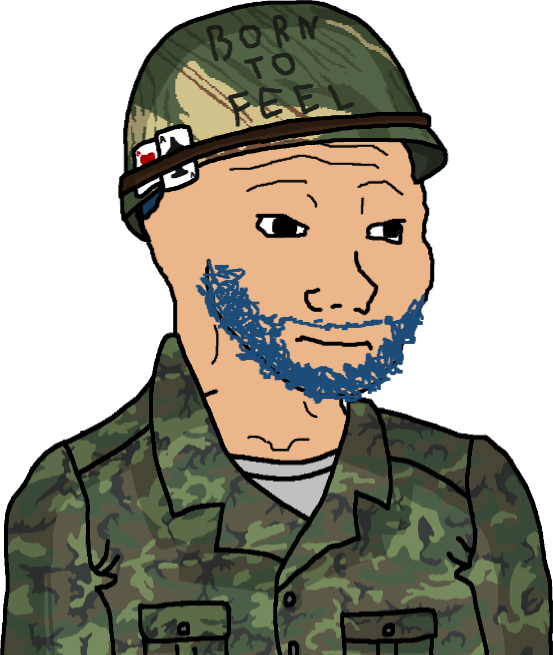
Label: 5_Doomer